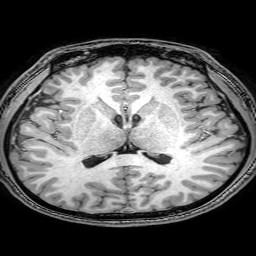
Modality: T1w
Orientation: coronal
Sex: male
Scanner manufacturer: philips
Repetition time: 0.008188 s
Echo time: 0.00376 s